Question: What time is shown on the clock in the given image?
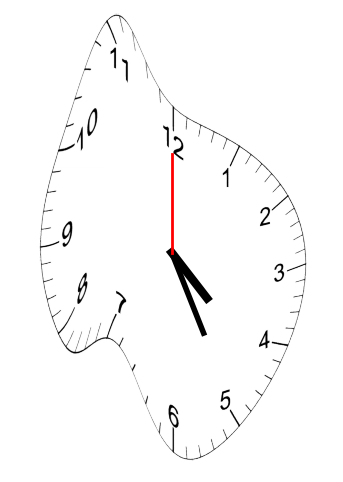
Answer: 04:25:00